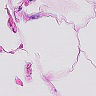
Metastatic tissue present: no